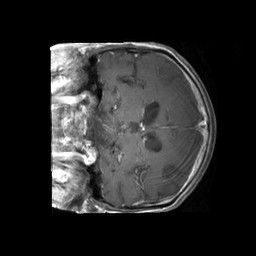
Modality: T1w
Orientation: coronal
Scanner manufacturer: philips
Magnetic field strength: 3 T
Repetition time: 0.5924 s
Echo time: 0.01 s